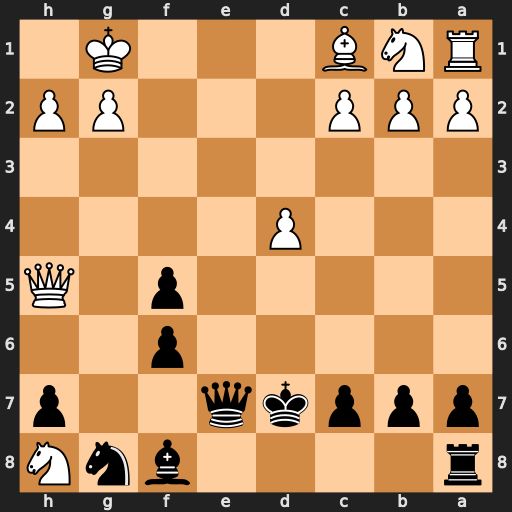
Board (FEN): r4bnN/pppkq2p/5p2/5p1Q/3P4/8/PPP3PP/RNB3K1
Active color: b
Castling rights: -
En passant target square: -
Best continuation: Qe1#